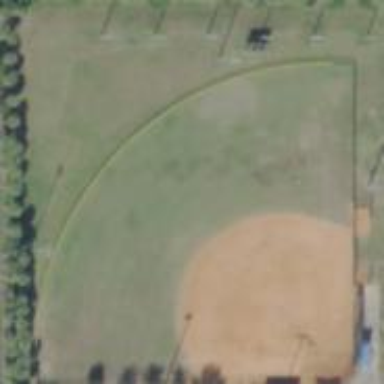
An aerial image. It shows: Baseball pitch for leisure land.